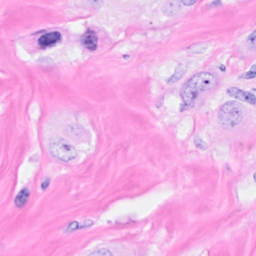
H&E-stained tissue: Breast